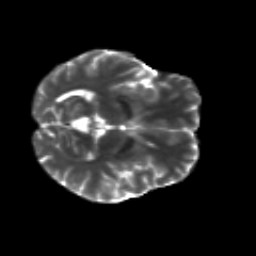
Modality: T2w
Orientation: axial
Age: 26
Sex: female
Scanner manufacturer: siemens
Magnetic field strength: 3 T
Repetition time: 8.8 s
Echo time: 0.085 s